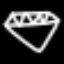
Label: diamond